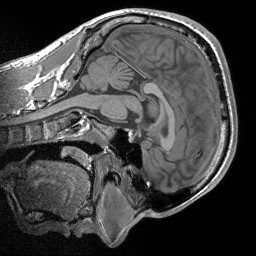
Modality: T1w
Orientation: sagittal
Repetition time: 2 s
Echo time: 0.00252 s